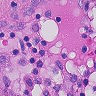
Metastatic tissue present: no